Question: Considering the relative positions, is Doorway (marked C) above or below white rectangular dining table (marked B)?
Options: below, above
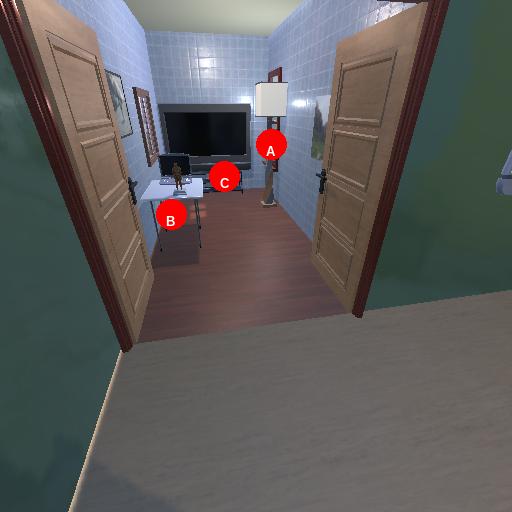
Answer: below